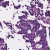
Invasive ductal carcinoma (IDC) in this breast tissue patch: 1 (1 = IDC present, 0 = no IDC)